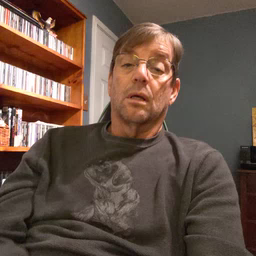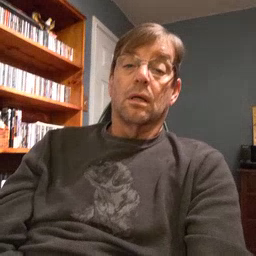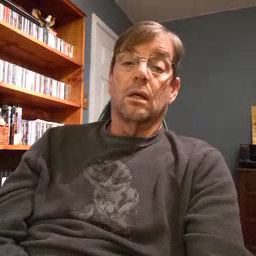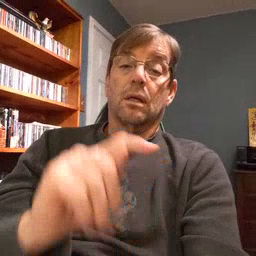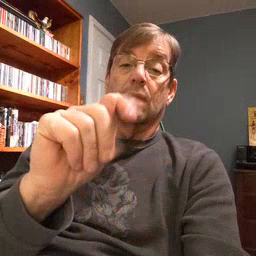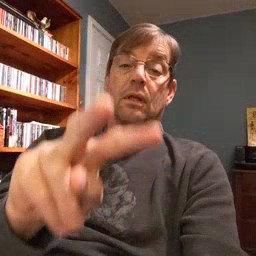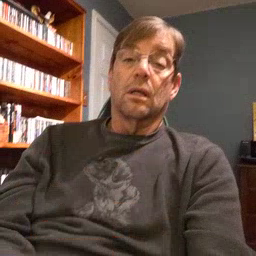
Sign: TV